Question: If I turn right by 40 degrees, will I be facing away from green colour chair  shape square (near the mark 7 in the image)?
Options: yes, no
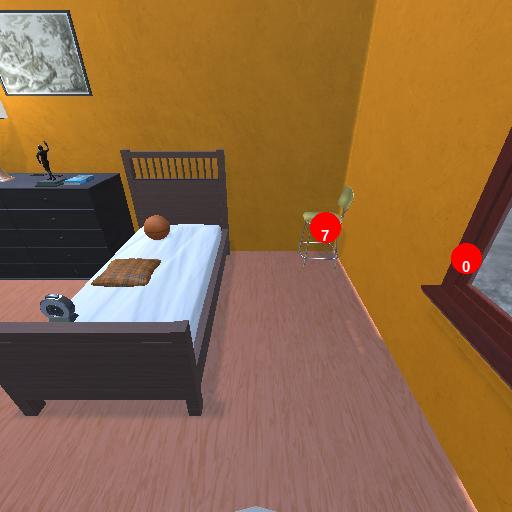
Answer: yes